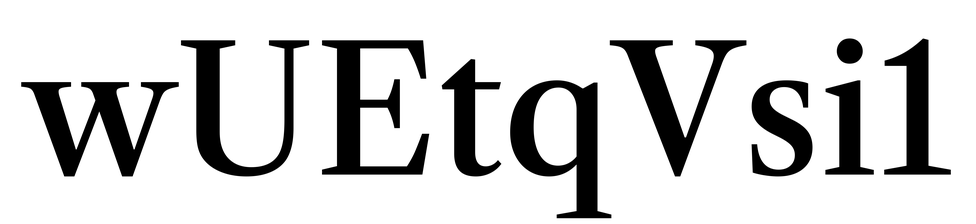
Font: LibreCaslonText_Medium